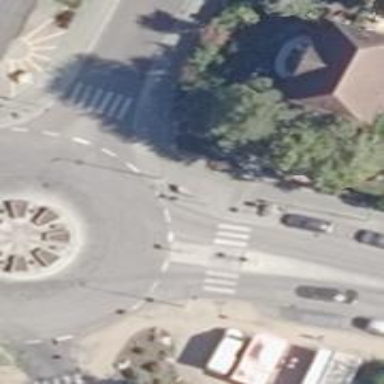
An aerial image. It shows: Uncontrolled zebra crossing with pedestrian island.